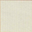
Piece: xx